Question: I have an array in Matlab that is updated for every time step: each row corresponds to a time and each column represents a temperature at a certain radius from the center. It would also be handy if a color gradient could be applied to the plot using the 'meshgrid' and 'contourf' commands. So far, this is the Matlab code that I have, but I am not sure how to get the temperature into the plot and animate the change in temperature.
'''
Tinf = 200; % ambient temperature
% where r1 = radius1, r2 = radius2, etc.
% t = time
% rows = time
% columns = radius
% r1 r2 r3 r4 r5
T = [98 105 110 118 128; % t=1
109 110 117 124 134; % t=2
110 118 120 130 144]; % t=3
r = 0.08; % radius of circle
rx = -r:0.01:r;
ry = r:-0.01:-r;
[x_coor, y_coor] = meshgrid(rx, ry);
radius = sqrt(x_coor.^2+y_coor.^2);
figure(1)
contourf(radius,'edgecolor','none')
'''
I am trying to create a circular plot in Matlab that would show the temperature (color) at each radius and animate that temperature (change color) as it increases or decreases with time.
An example of such a plot at a certain time would be:

So column 1 in the T array corresponds to node 1 in the picture, column 2 corresponds to node 2, etc. Thus at time = 0 then node1 = 98, node2 = 105, node3 = 110, node4 = 118, node5 = 128; at time = 1 then node1 = 109, node2 = 110, node3 = 117, node4 = 124, node5 = 134; and so on.
Any suggestions to accomplish such a plot would be very helpful.
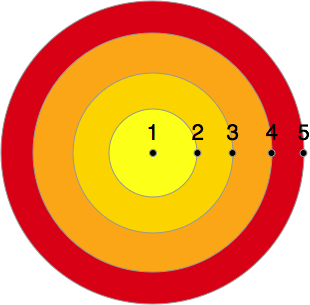
Answer: Same as @Magla's nice answer but draws a single surface (not an overlay) allowing interpolation
'''
T = [98 105 110 118 128;
109 110 117 124 134;
114 118 120 130 138];
Rmax = 30;
[x,y,z] = sphere(100);
x=x*Rmax;
y=y*Rmax;
rxy2 = x.^2+y.^2;
r = [0 10 20 30];
r2 = r.^2;
figure('Color', 'w');
for ind_t = 1:size(T,1)
for ii = 1:length(r2)-1
ir_find = find(rxy2<=r2(ii+1) & rxy2>r2(ii));
z(ir_find) = T(ind_t,ii);
end
hax = axes('Position',[0 0 1 1]);
h = surf(x,y,z) % sphere centered at origin
shading interp
set(h, 'EdgeColor', 'None');
view(0,90);
axis equal;
set(hax, 'Visible', 'Off', 'CLim', [min(T(:)) max(T(:))]);
pause(0.5);
end
'''
Rewrote to use meshgrid and to use the particular radii etc of interest. Make sure to adjust r_res to a value you find adequate.
'''
T = [98 105 110 118 128;
109 110 117 124 134;
114 118 120 130 138];
%---------------------------------------
r = 0.08; % radius of circle
r_res = 0.0005;
rx = -r:r_res:r;
ry = rx;
[x, y] = meshgrid(rx, ry);
rxy2 = x.^2+y.^2;
z=ones(size(rxy2))*NaN;
%---------------------------------------
Nshells = size(T,2);
r = [0:1/Nshells:1]*r;
r2 = r.^2;
figure('Color', 'w');
colormap hot
for ind_t = 1:size(T,1)
for ii = 1:Nshells
ir_find = find(rxy2<=r2(ii+1) & rxy2>r2(ii));
z(ir_find) = T(ind_t,ii);
end
hax = axes('Position',[0 0 1 1]);
h = surf(x,y,z) % sphere centered at origin
shading interp
set(h, 'EdgeColor', 'None');
view(0,90);
axis equal;
set(hax, 'Visible', 'Off', 'CLim', [min(T(:)) max(T(:))]);
pause(0.5);
end
'''